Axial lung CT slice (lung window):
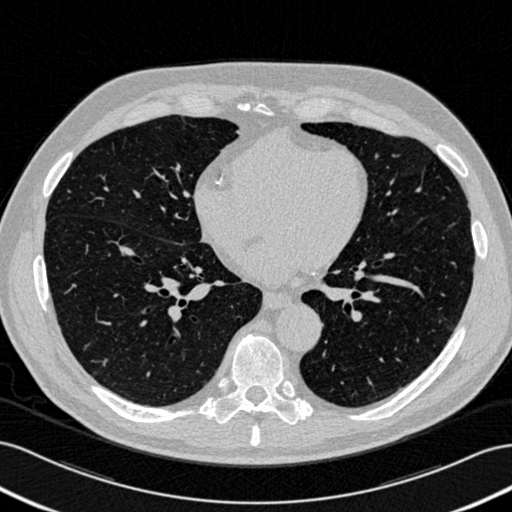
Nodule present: no